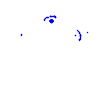
Particle: proton